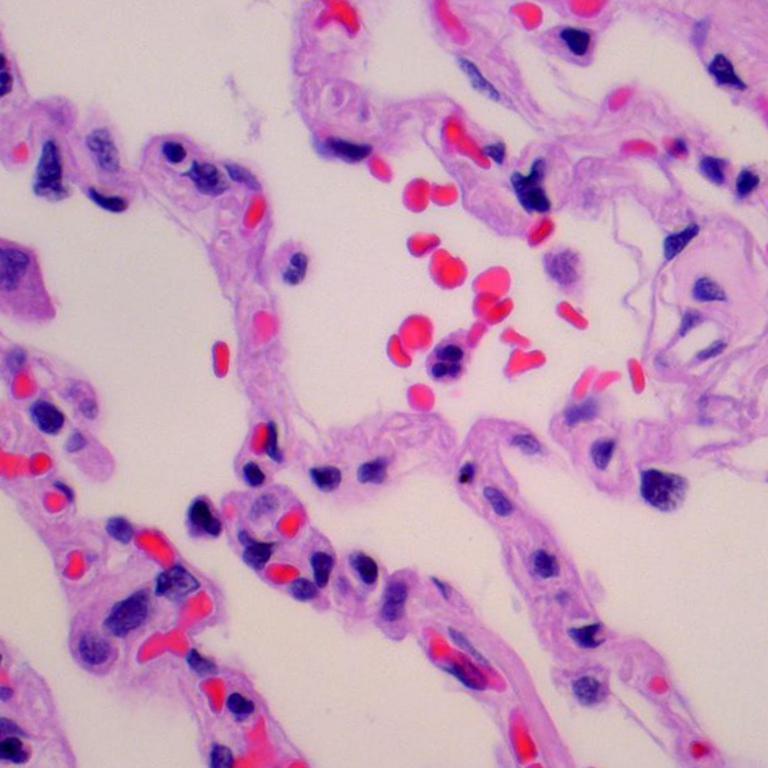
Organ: lung
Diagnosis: benign